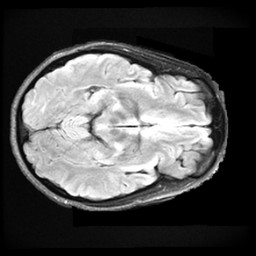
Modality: FLAIR
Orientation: axial
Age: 29
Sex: female
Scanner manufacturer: ge
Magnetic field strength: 3 T
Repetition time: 11 s
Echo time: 0.1497 s